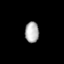
Tissue: prostate
Cell type: Endothelial cells
Senescence score: 0.7129
Nuclear area (px): 281
Mean DAPI intensity: 178.605